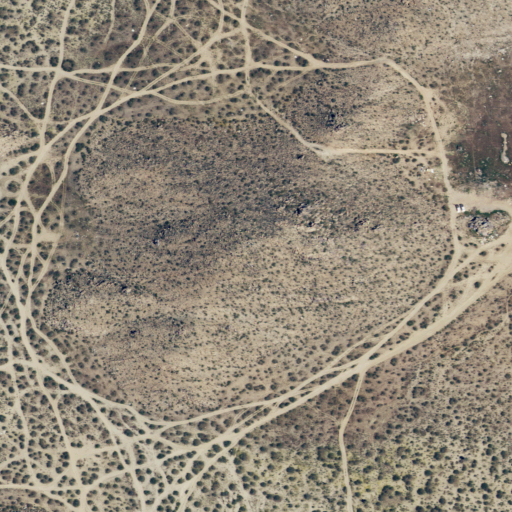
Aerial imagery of mountains in California named Three Sisters containing shrub and barren land